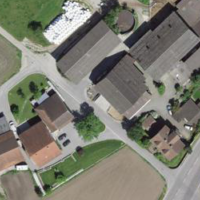
EUNIS habitat code: 55
Species observed at this site:
Lythrum salicaria